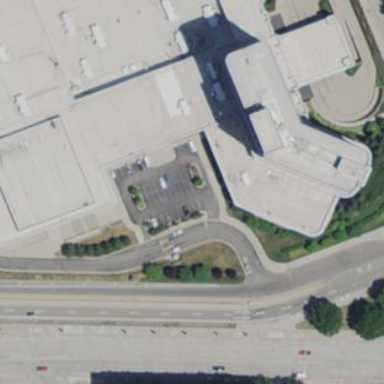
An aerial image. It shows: Parking area with surface.